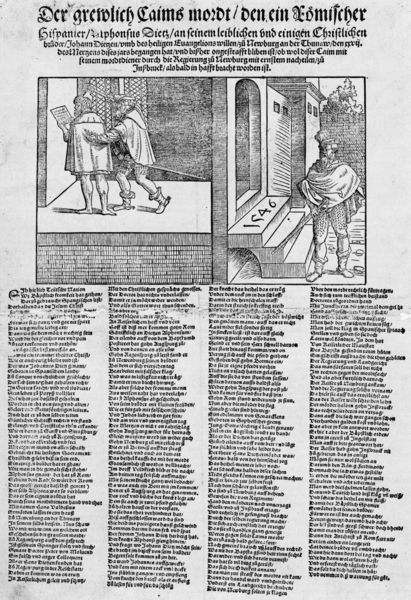
Titel: Der grewlich Caims mordt/ den ein Römischer Hispanier
Standort: Zürich.
Institution: Wickiana
Schlagwörter: baum, dunkel, hand, mann, umhang, menschen, fenster, hell, männer, schwarz, skizze, straße, tür, weiss, zeichnung, gebäude, haus, bart, kappe, architektur, geschichte, mord, rahmen, stein, bild, personen, blatt, kopfbedeckung, holzschnitt, schrift, bilder, papier, bogen, zwei, mauer, ziegel, grafik, graphik, spalten, rundbogen, treppe, treppen, draussen, inschrift, lesen, deutsch, durchgang, stufen, jahreszahl, tor, vier, eingang, buch, druck, druckgraphik, schwarzweiss, stich, seite, illustration, schwert, text, zeitung, buchstaben, holzdruck, überschrift, degen, stiefel, buchdruck, portal, schreiben, umhänge, schriftrolle, zeilen, querschnitt, altdeutsch, abbildung, beschreibung, zeichnungen, kain, reppe, spalte, artikel, bogrn, männrt, seriendruck, liste, 1546